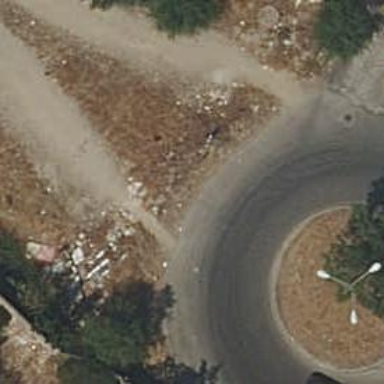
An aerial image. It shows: Residential road that intersects with roundabout.